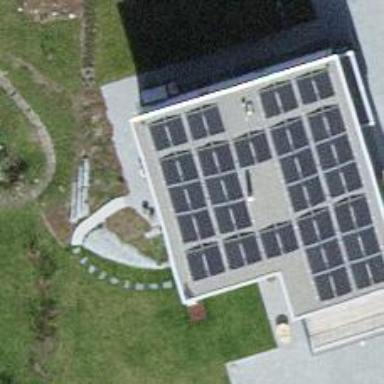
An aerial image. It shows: Solar power generator using photovoltaic method with solar photovoltaic panel types.